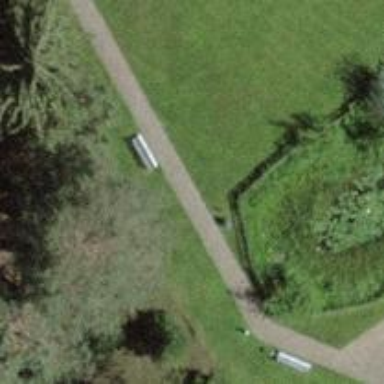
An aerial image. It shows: Bench for seating.